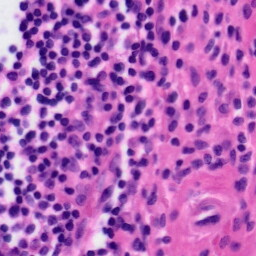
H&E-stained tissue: Tonsil